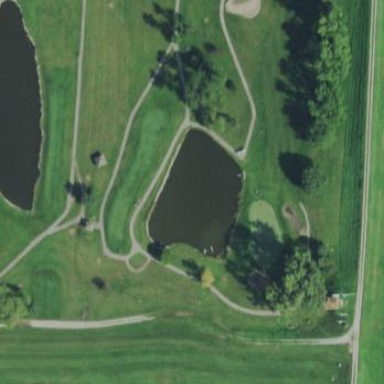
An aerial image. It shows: Water hazard on golf course.